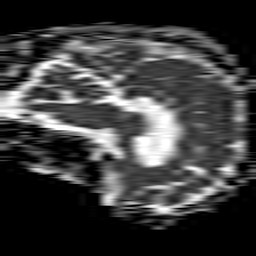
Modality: ADC
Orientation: sagittal
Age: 73
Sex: male
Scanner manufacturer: philips
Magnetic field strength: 1.5 T
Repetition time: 4.6 s
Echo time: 0.08528 s